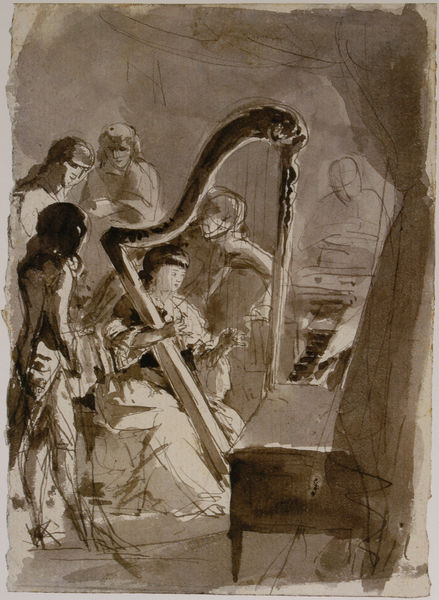
Titel: Harfenistin und Zuhörer
Künstler: Johann Georg von Dillis
Standort: München
Institution: Stadtarchiv München, Historischer Verein von Oberbayern, Dillis-Sammlung
Schlagwörter: flügel, gruppe, mann, schatten, weiß, aquarell, frauen, menschen, mädchen, sitzen, braun, finger, frau, frisur, grau, hell, holz, kleid, kleider, licht, männer, pastell, raum, schwarz, skizze, tisch, zeichnung, zimmer, dame, beige, gesellschaft, herren, malerei, rock, barock, stehen, hände, innenraum, instrument, möbel, vorhang, öl, boden, haare, interieur, sessel, adel, kind, instrumente, konzert, musik, musiker, publikum, locken, rokoko, zart, perücke, kommode, venedig, noten, studie, farbe, grafik, graphik, linien, bank, dielen, rand, sepia, frack, spielen, klavier, musikinstrument, musizieren, piano, spielerin, junge, umriss, spiel, tusche, musikantin, radierung, konturen, koloriert, aquatinta, tasten, entwurf, kunst, soiree, komode, saite, kniebundhose, saiten, zupfen, harfe, schemen, perücken, zuhörer, musikerin, lavierung, fau, mödchen, zuhören, tuschzeichnung, mozart, chamois, hören, musikinstrumente, lauge, tastatur, tiepolo, lavage, cembalo, page, asiatin, lavur, hörer, musikstunde, cemballo, klaid, spinett, harfenistin, lavier, hausmusik, schoßrock, intrumente, harfinistin, klavierchord, zugörer, harfenspielerin, herfistin, harfistin, umstehende, musikstund